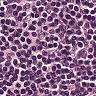
Metastatic tissue present: no